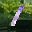
Label: 1